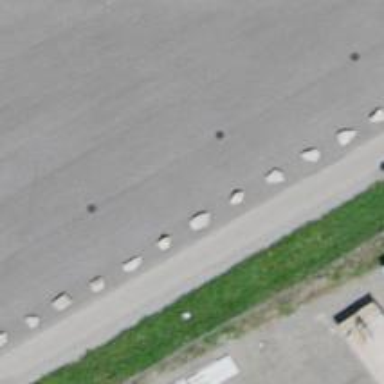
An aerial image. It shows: Block barrier.